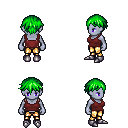
a pixel art fantasy rpg character, female body template, dark elf, purple skin, maroon pirate shirt, gold greaves, green short bangs hairstyle, metal boots, four views (front, back, left, right), 2x2 character sprite sheet, small pixel art, hard edges, no anti-aliasing